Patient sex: F
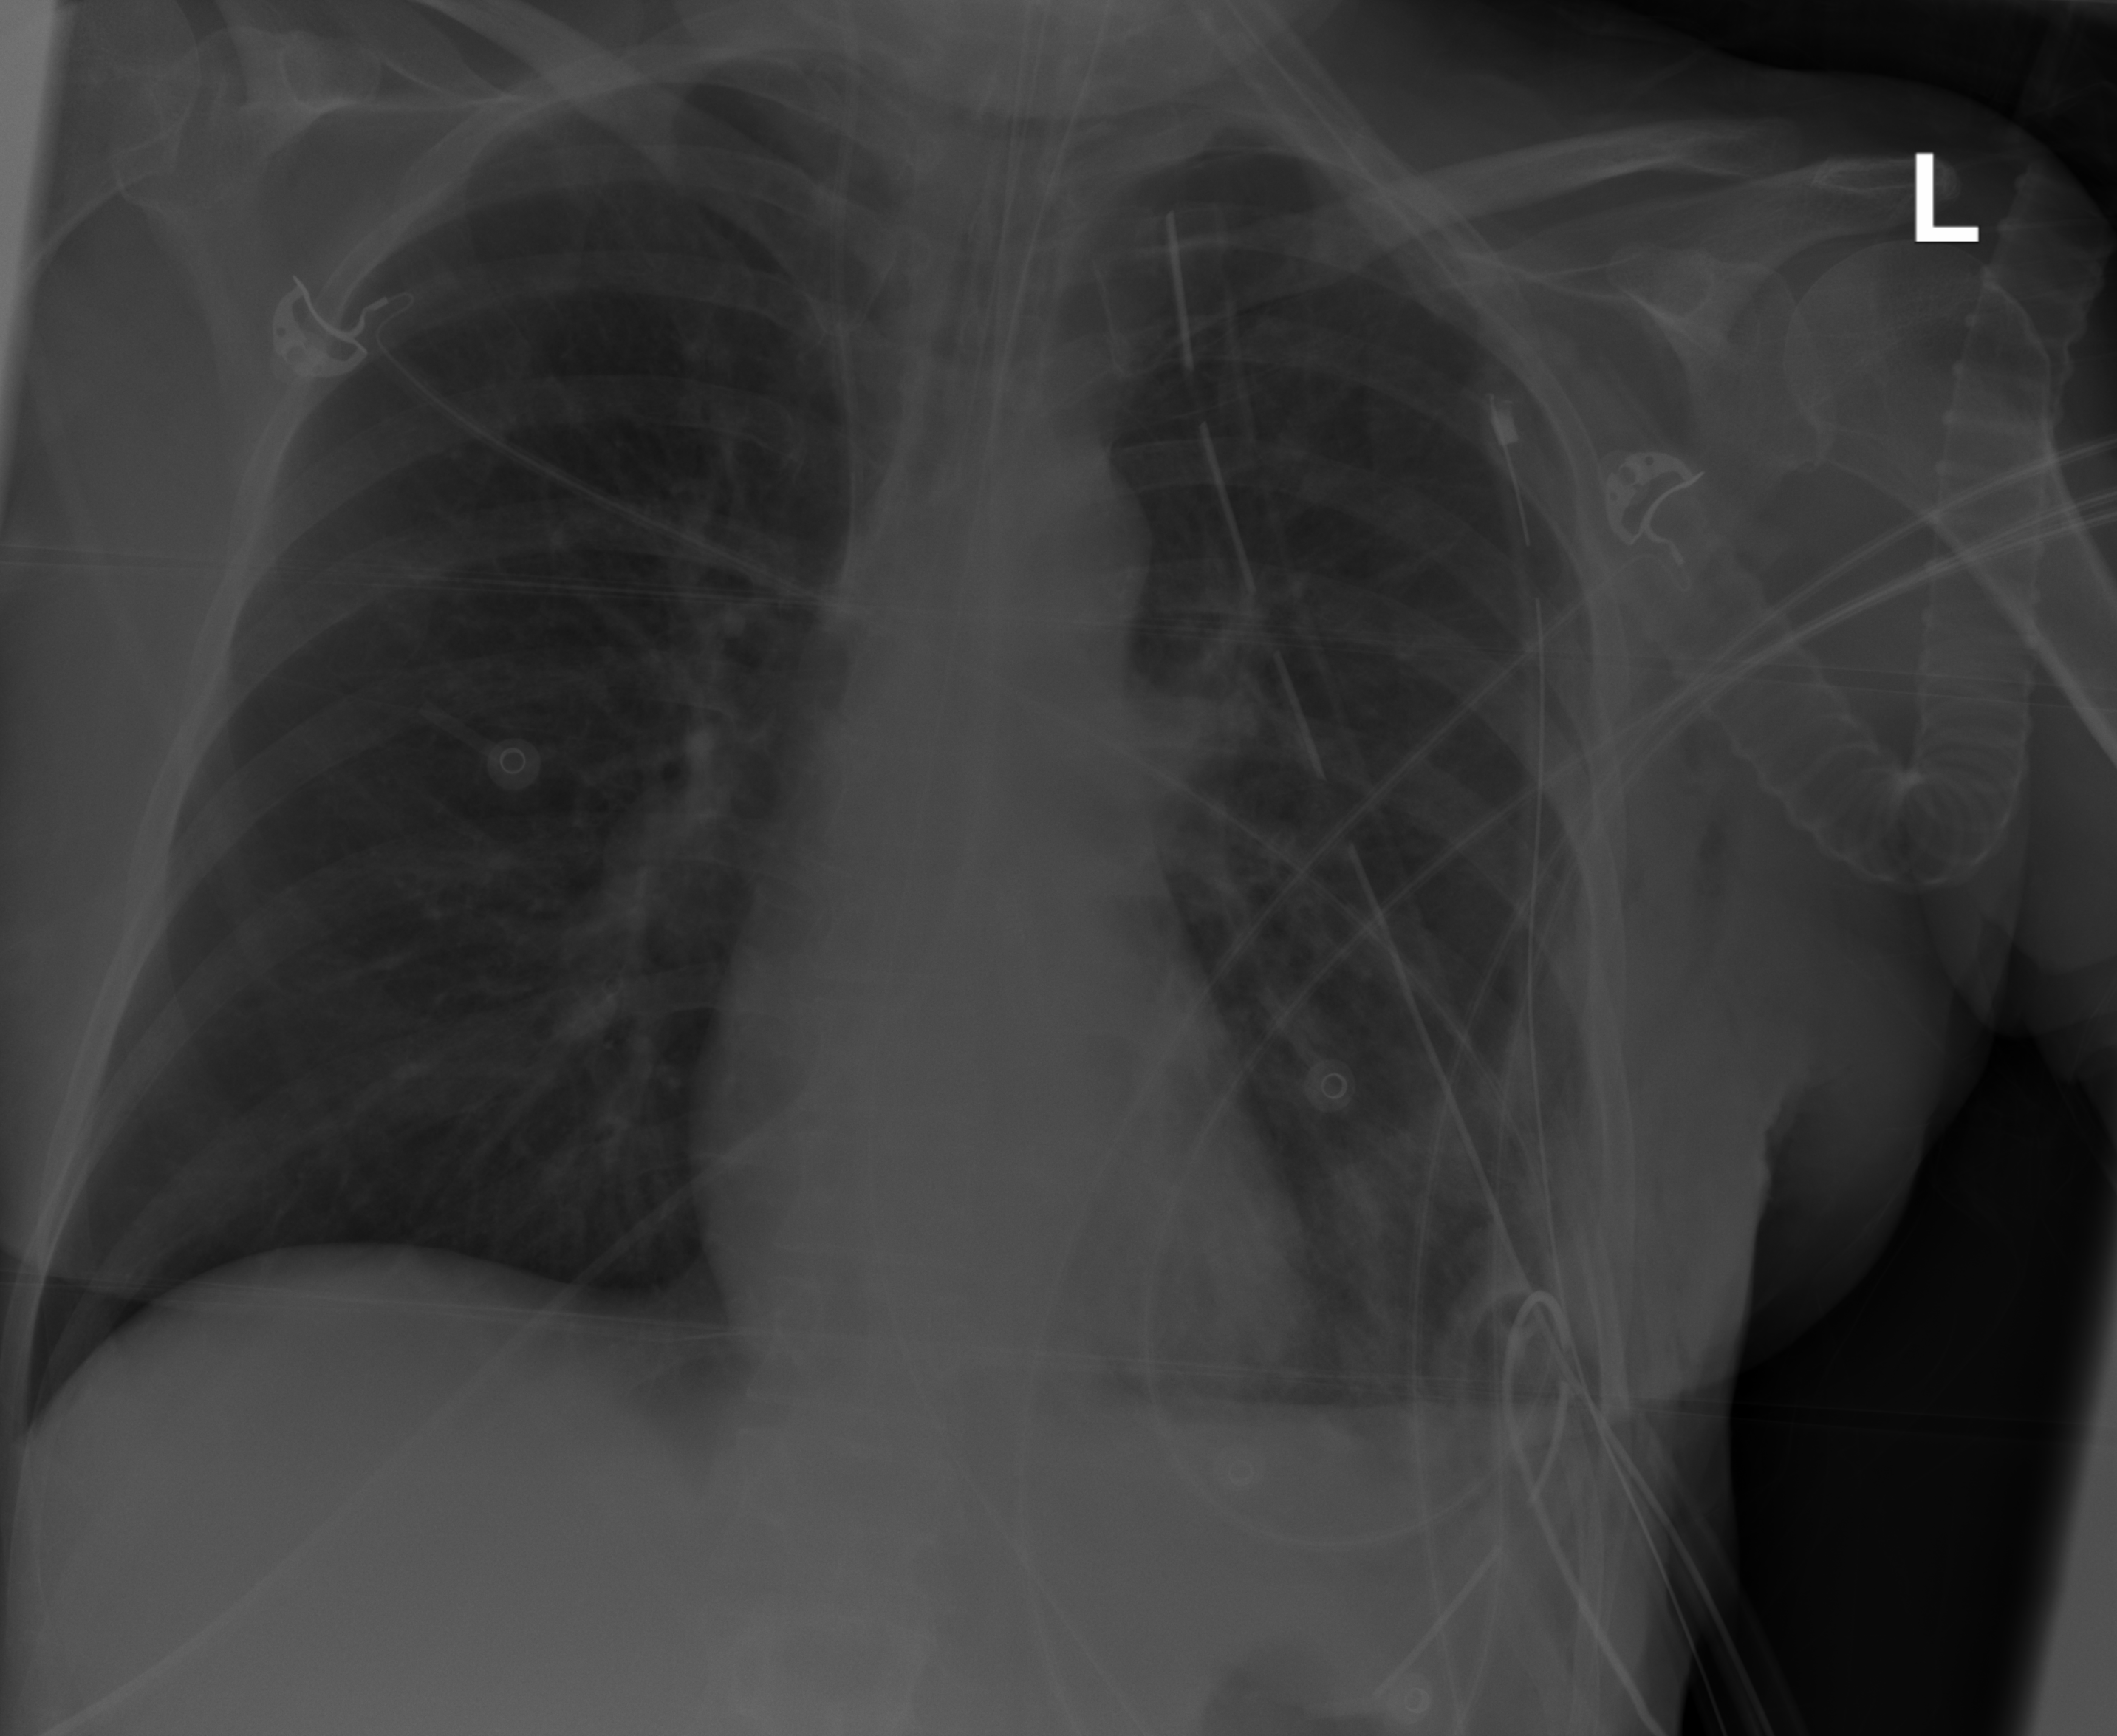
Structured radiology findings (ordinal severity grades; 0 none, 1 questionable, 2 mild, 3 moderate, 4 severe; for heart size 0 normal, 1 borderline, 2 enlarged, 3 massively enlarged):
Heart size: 0
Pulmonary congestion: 0
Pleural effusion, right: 0
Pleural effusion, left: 2
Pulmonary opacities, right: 0
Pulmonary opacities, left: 1
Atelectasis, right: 0
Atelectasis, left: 2